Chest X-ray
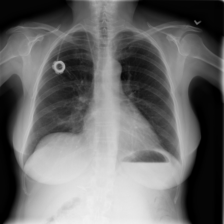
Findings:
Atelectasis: negative
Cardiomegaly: negative
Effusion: negative
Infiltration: negative
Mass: negative
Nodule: negative
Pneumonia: negative
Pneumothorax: negative
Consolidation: negative
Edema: negative
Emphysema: negative
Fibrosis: negative
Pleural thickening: negative
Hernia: negative